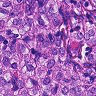
Metastatic tissue present: yes